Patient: sex F, age 58
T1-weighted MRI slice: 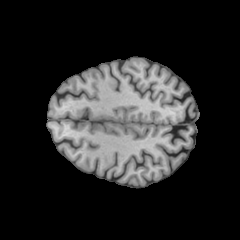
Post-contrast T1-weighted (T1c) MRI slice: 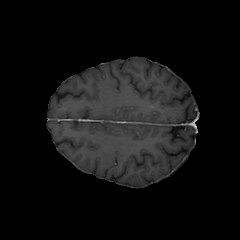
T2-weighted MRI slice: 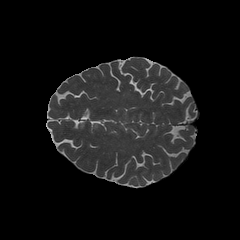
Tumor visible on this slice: no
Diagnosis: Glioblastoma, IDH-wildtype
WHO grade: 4